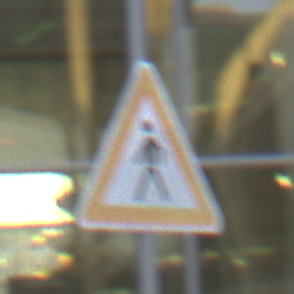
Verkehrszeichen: FussgaengerRechts
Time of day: SunriseSunset
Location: Outdoor (Urban)
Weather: PartlyCloudy
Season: NotSpecified
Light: Natural